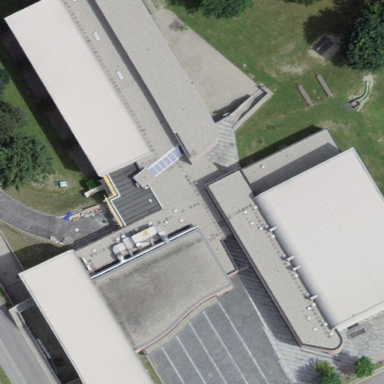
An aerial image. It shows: Kindergarten building.